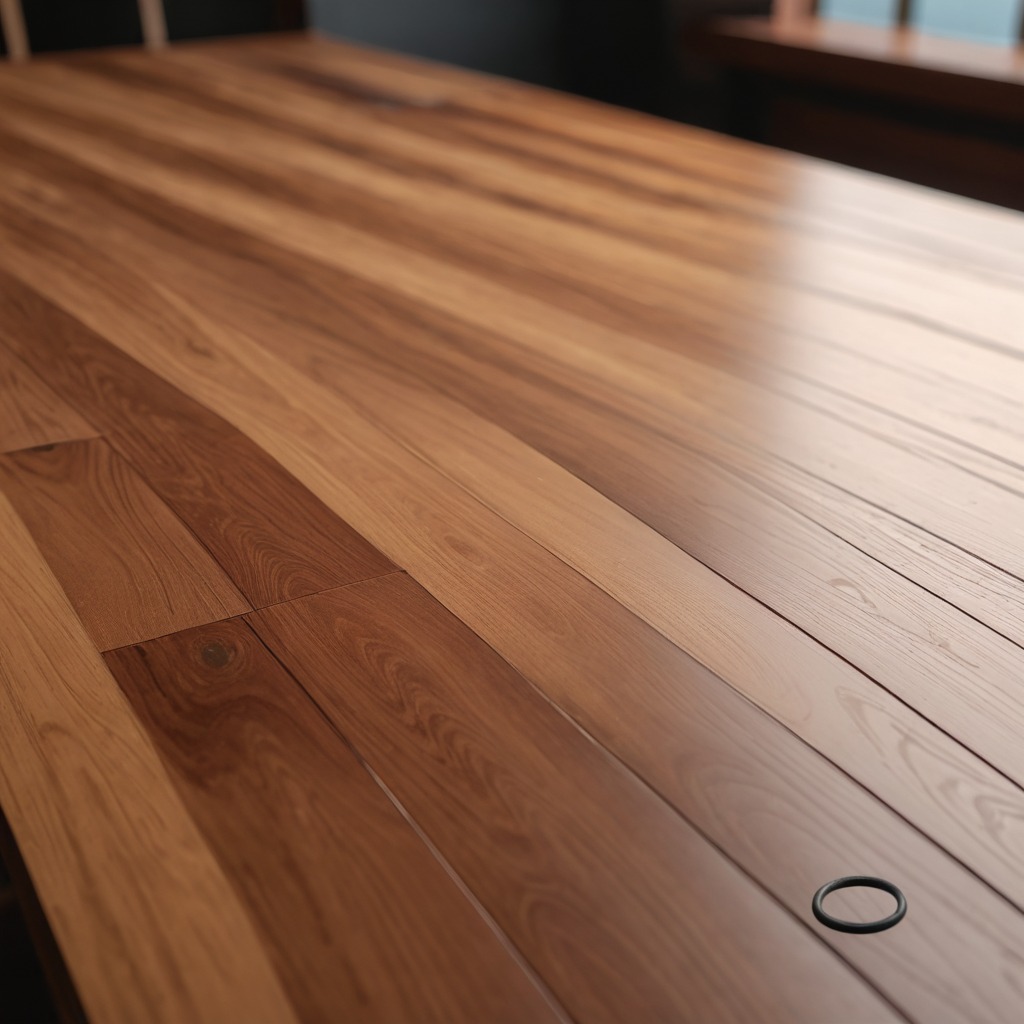
A rubber O-ring lying on the wooden table in a carpentry studio rich wood textures side lighting